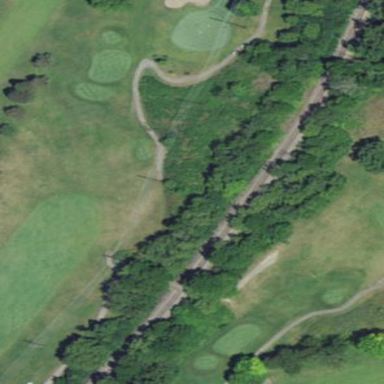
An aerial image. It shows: Rough area on grassy golf course.